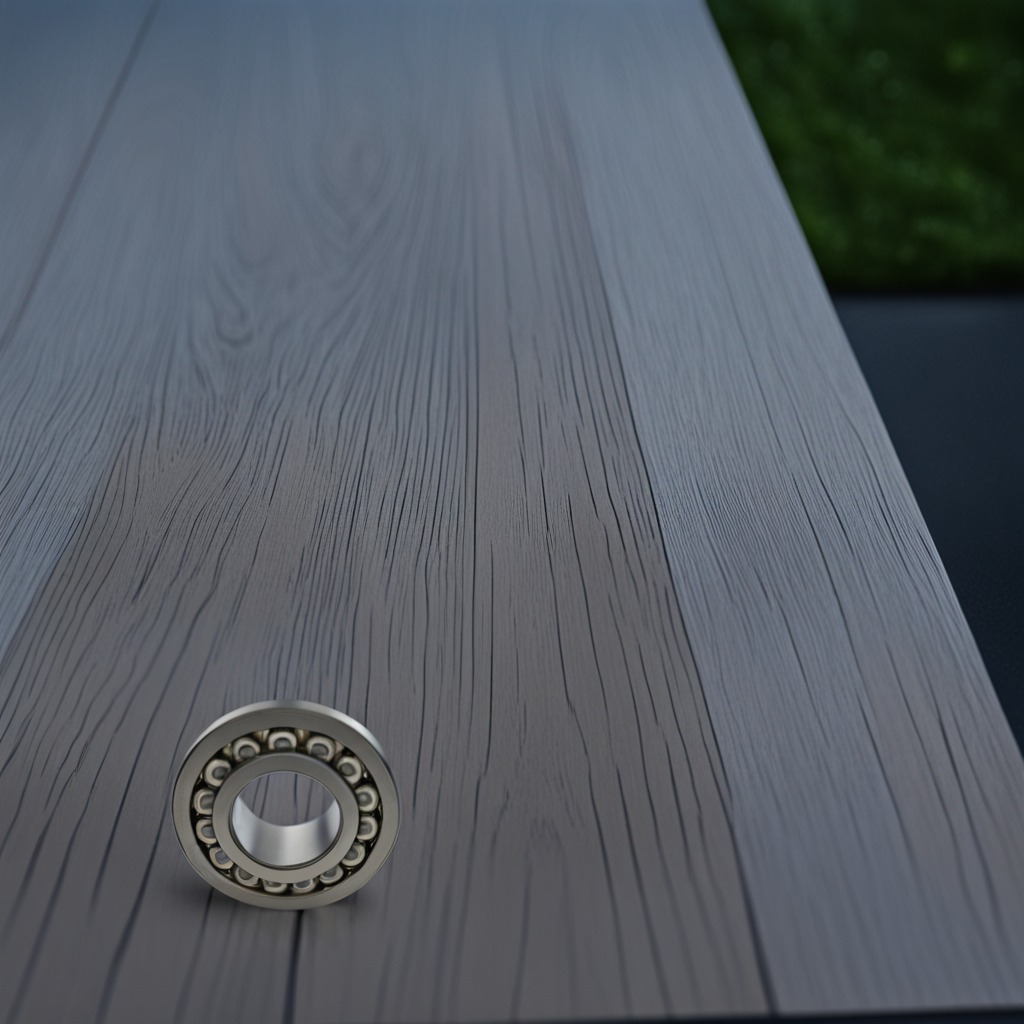
A metal ball bearing is lying on the old table with faint burn marks in a small garage at twilight.